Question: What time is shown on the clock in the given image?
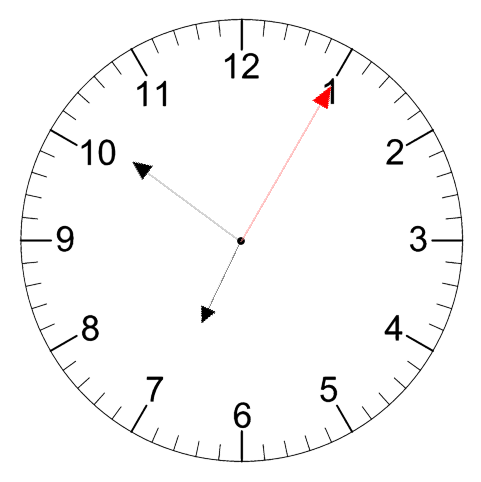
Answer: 06:51:05